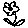
Label: flower